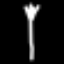
Label: fork